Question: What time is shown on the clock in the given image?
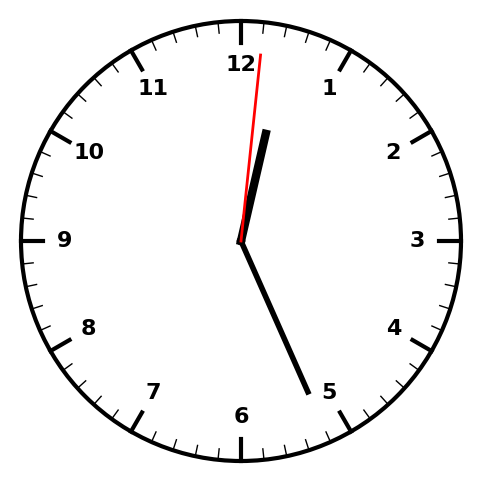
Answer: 12:26:01